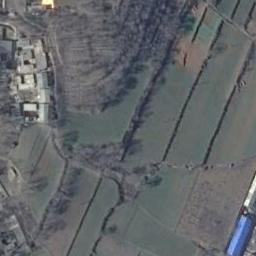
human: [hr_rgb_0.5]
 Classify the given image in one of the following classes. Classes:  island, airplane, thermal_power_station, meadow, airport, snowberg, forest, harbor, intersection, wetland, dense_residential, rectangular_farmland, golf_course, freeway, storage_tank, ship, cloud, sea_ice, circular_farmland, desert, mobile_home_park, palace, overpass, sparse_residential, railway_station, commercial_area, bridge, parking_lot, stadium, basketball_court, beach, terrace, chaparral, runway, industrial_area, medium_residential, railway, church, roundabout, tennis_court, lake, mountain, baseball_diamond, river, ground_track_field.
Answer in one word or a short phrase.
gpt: terrace